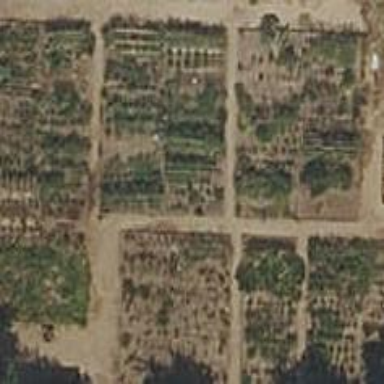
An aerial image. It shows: Allotments area.